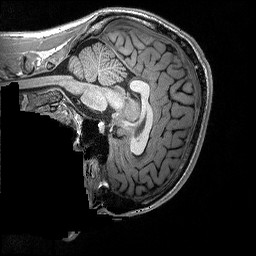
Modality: T1w
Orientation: sagittal
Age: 22
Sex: male
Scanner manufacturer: siemens
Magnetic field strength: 3 T
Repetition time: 2.3 s
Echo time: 0.00298 s